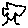
Label: tree